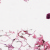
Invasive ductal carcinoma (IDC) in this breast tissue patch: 0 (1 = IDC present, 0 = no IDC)